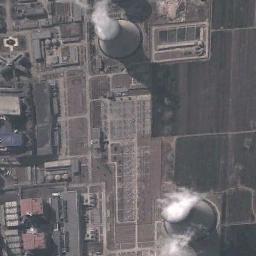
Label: thermal_power_station